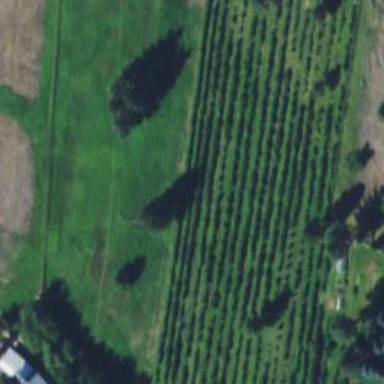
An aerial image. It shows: Farmland with trees as the main crop.